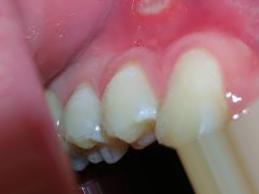
Condition: Mouth Ulcer